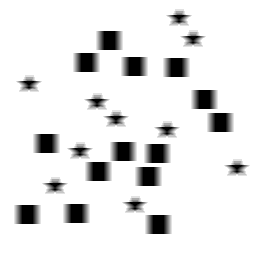
Squares: 14
Triangles: 0
Stars: 10
Total shapes: 24